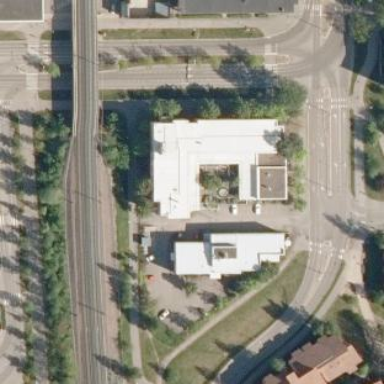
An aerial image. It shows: Building.